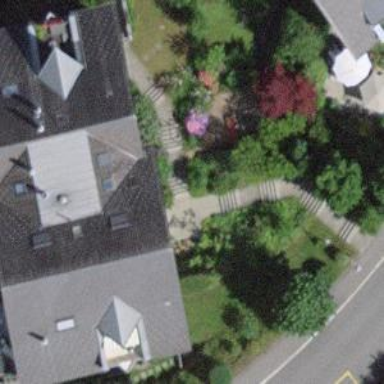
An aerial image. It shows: Set of steps on the road.